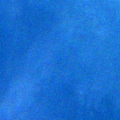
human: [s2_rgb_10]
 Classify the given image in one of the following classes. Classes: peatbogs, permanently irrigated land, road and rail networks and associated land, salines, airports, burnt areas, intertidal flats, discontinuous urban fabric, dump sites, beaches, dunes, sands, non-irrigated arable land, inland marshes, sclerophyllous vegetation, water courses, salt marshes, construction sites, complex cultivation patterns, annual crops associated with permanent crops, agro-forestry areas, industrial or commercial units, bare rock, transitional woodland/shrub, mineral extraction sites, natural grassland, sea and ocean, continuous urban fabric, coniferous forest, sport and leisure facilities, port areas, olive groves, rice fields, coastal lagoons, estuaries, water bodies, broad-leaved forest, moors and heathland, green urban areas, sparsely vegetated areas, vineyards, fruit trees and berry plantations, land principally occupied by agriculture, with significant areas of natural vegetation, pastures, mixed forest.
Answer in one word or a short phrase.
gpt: sea and ocean